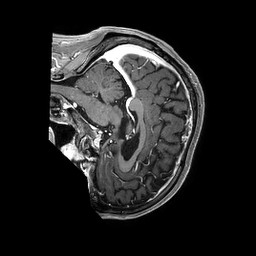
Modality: T1w
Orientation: sagittal
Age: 74
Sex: male
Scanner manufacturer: philips
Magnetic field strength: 3 T
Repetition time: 0.006825 s
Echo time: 0.003072 s